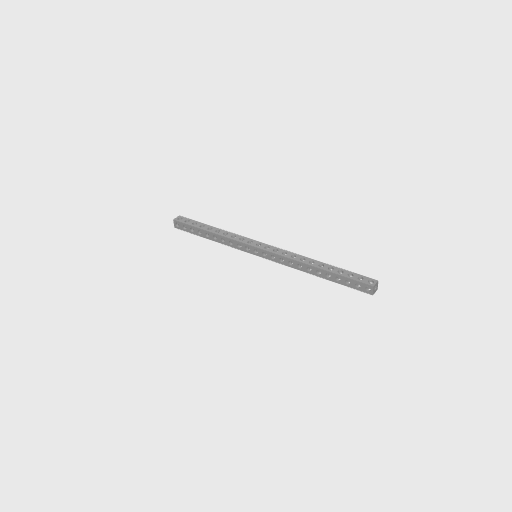
Part: SquareBeam23H